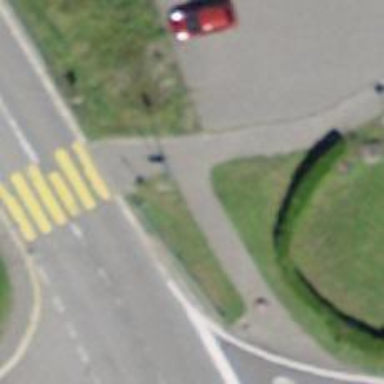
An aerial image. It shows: Pedestrian road.